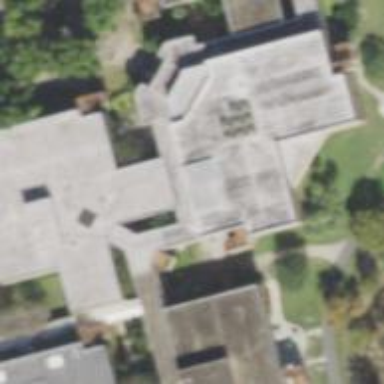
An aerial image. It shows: College building.